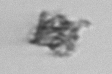
Label: detritus